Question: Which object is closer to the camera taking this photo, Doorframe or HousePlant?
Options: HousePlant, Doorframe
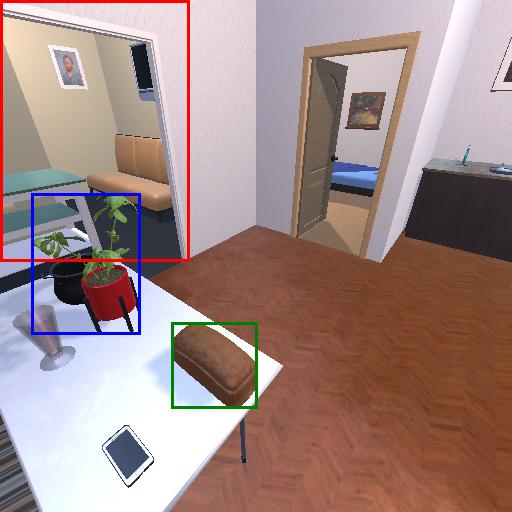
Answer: HousePlant